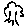
Label: tree